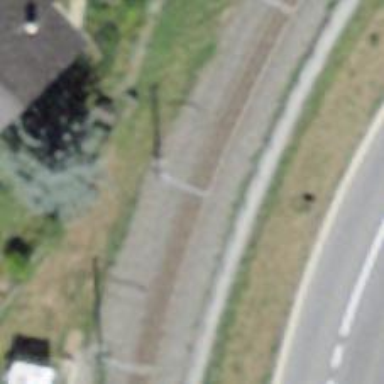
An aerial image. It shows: Narrow-gauge railway with 1 track. The tracks are electrified with contact line.